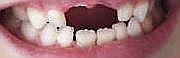
Condition: hypodontia